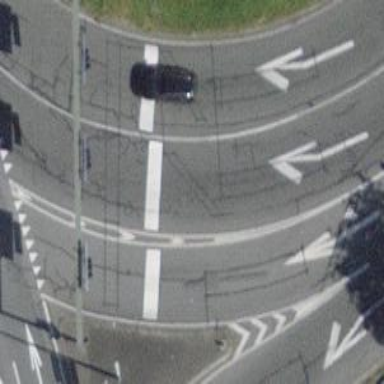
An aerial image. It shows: Road with traffic signals for signaling.